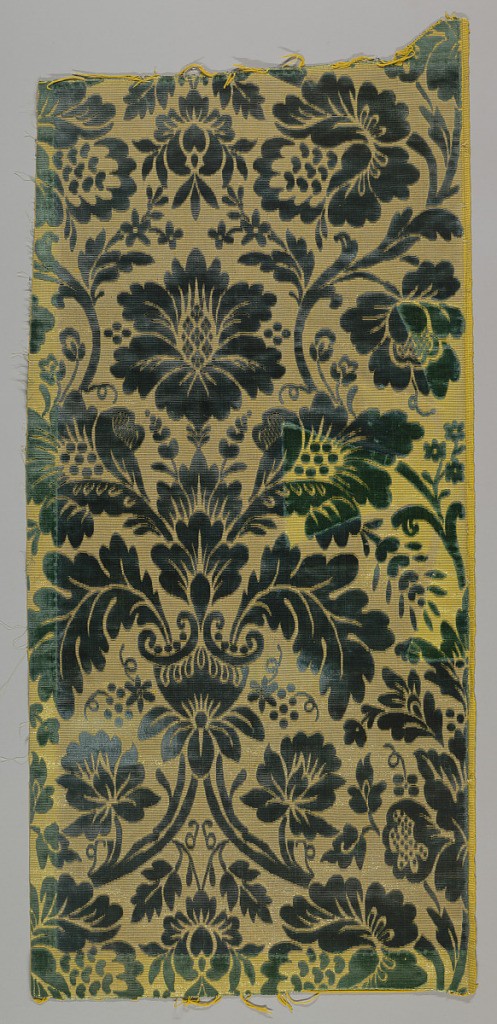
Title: Fragment
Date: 18th century
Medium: silk, linen, metallic thread Technique: cut supplementary warp pile (velvet)
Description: Large-scale floral symmetrical design with undulating flowering branches and leaves clasped by stylized urn. In dark blue-green ridged pile on bright yellow ground now largely discolored to tan.